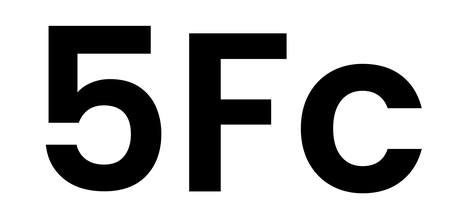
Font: Poppins-SemiBold